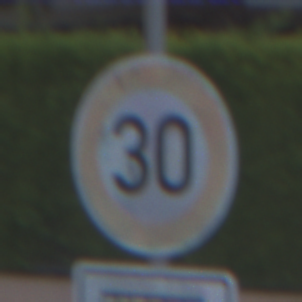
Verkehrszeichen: Geschwindigkeit30
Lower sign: HinweisDurchSinnbild13
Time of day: SunriseSunset
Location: Outdoor (Urban)
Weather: Clear
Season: NotSpecified
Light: Natural